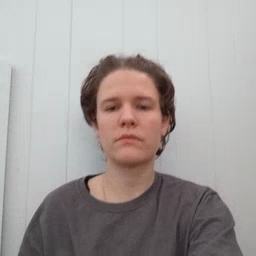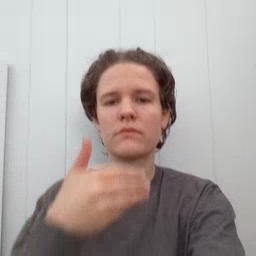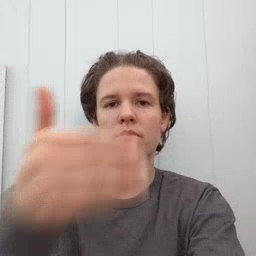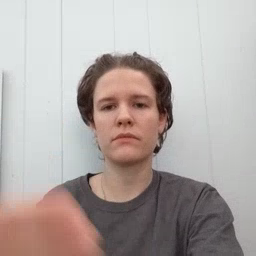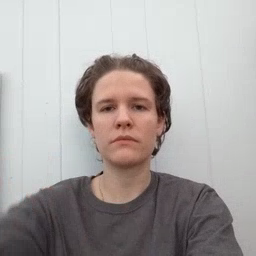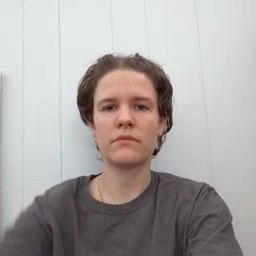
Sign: after